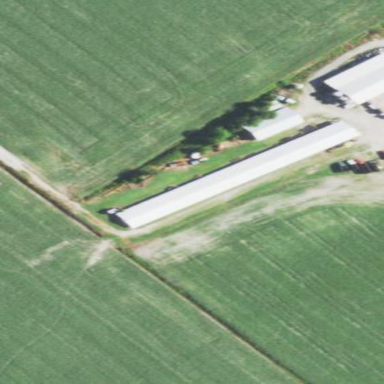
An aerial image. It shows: Farm auxiliary building.